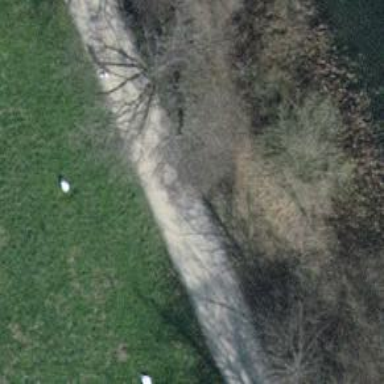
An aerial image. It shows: Brown bench in the vicinity.